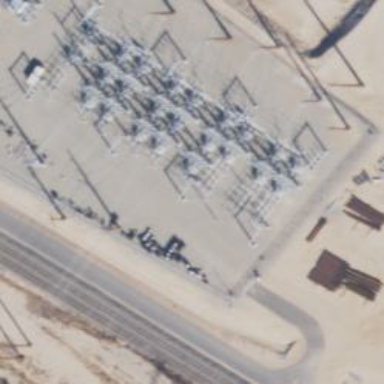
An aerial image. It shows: Switch for power supply.